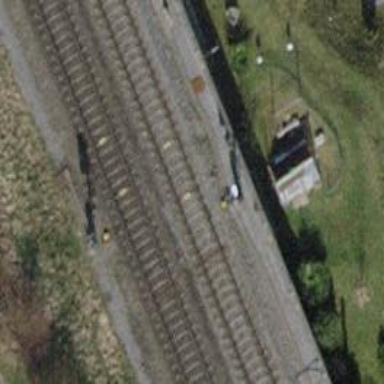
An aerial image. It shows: Railway signal.